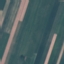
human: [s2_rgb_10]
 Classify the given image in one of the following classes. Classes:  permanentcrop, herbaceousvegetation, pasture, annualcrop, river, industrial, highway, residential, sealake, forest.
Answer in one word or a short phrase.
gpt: AnnualCrop